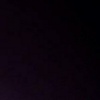
Label: space